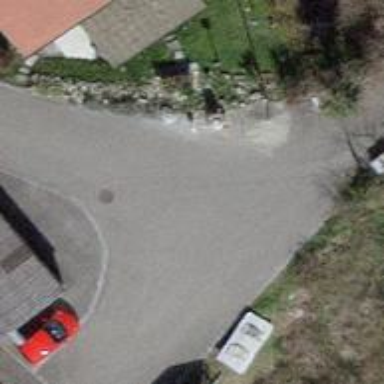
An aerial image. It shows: Smoothly paved residential road.